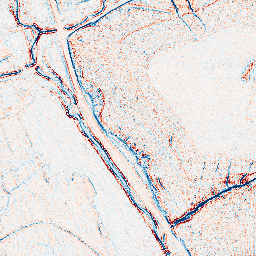
Category: edge_preserving
Decomposition family: bilateral
Decomposition parameters: d: 5
sigma_color: 100
sigma_space: 100
Upsampling method: fft_zeropad
Upsampling parameters: scale: 8
Upsampling scale: 8